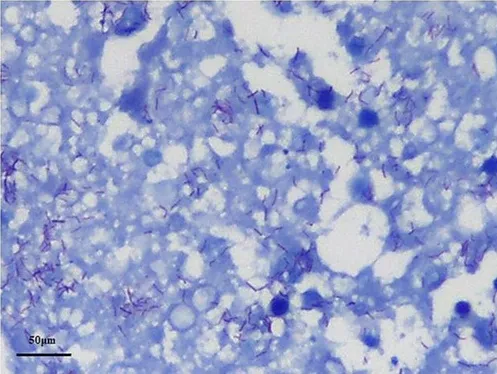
Positive Ziehl-Neelsen staining for tubercle bacilli in both lungs (oil immersion).
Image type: pathology (acid_fast)